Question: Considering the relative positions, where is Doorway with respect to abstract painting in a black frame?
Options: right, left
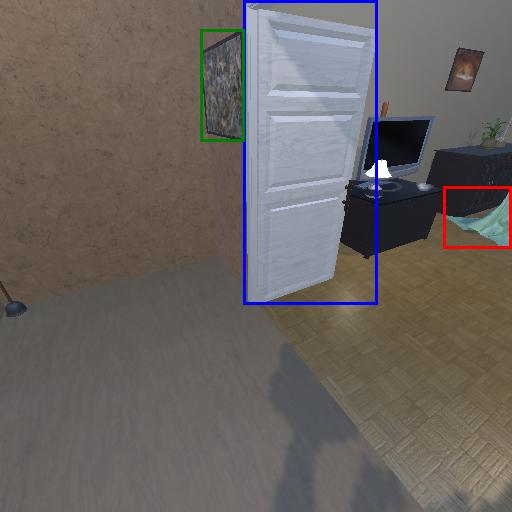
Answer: right